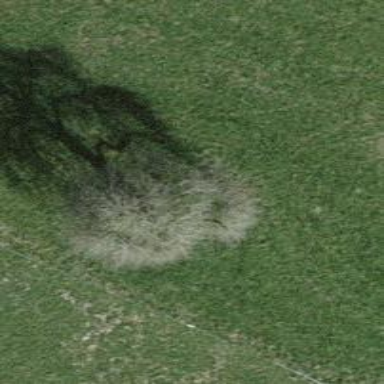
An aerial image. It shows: Single tag "natural: tree."